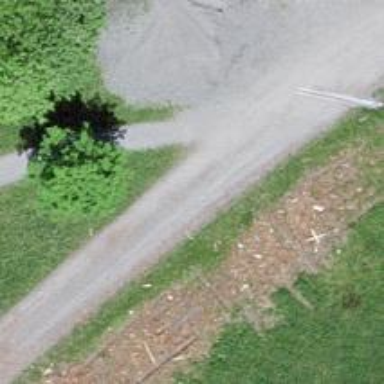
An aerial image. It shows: Well-maintained track road with grade 1 tracktype.